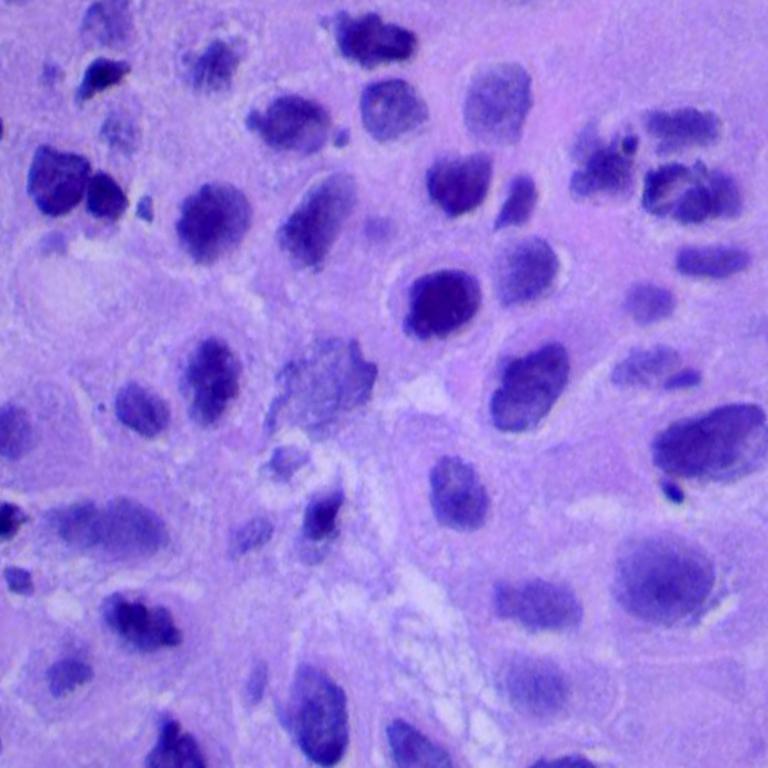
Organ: lung
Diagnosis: squamous carcinomas